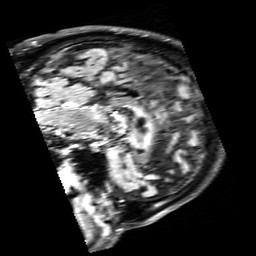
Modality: FLAIR
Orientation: sagittal
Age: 80
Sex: male
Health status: healthy
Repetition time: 12 s
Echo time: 0.095 s